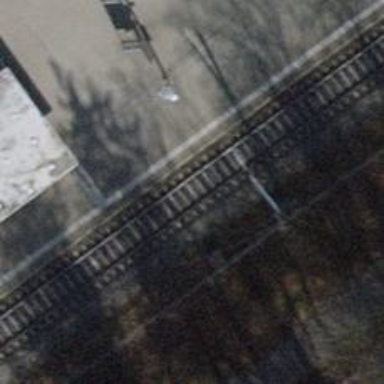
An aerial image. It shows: Stop position for public transport on the railway.